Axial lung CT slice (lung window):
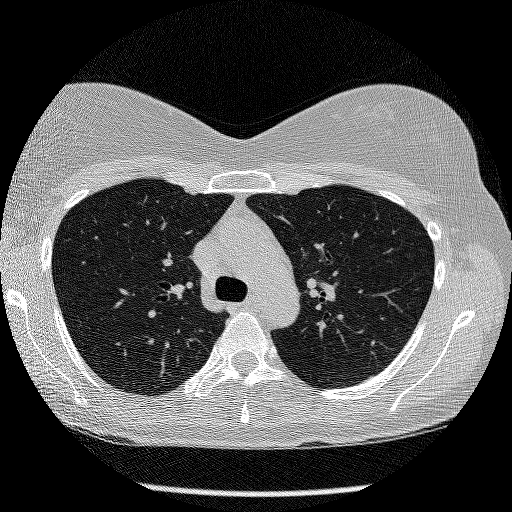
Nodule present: no